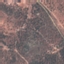
Label: PermanentCrop